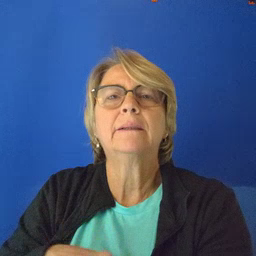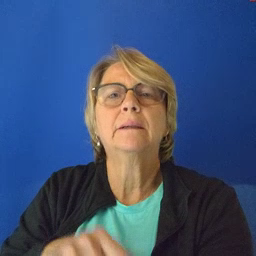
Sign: wake